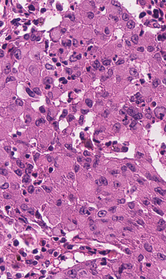
Tumor epithelial tissue: yes
Tumor-associated stroma tissue: no
Normal tissue: no